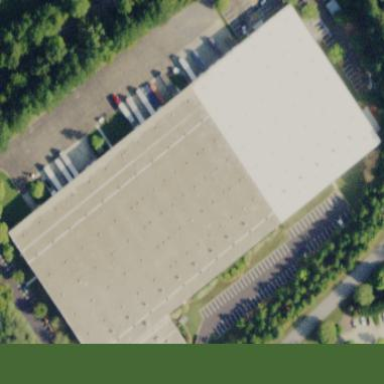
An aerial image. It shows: Warehouse.